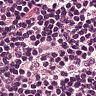
Metastatic tissue present: no